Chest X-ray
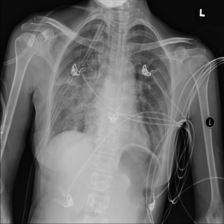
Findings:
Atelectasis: negative
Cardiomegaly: negative
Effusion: negative
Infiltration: negative
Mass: negative
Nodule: negative
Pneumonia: negative
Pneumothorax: negative
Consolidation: negative
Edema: negative
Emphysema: negative
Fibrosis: negative
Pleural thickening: negative
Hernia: negative